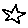
Label: star